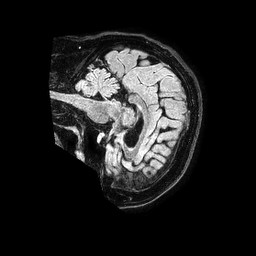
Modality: FLAIR
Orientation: sagittal
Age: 50
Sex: female
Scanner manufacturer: philips
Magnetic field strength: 1.5 T
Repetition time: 4.8 s
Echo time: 0.3 s